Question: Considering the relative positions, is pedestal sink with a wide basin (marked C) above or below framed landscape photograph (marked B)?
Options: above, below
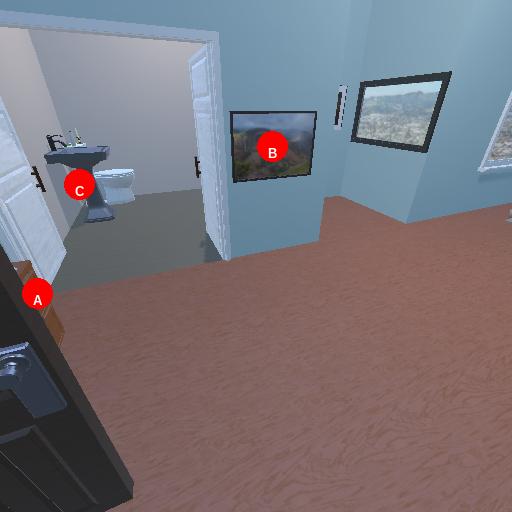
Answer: above